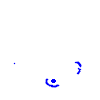
Particle: pion